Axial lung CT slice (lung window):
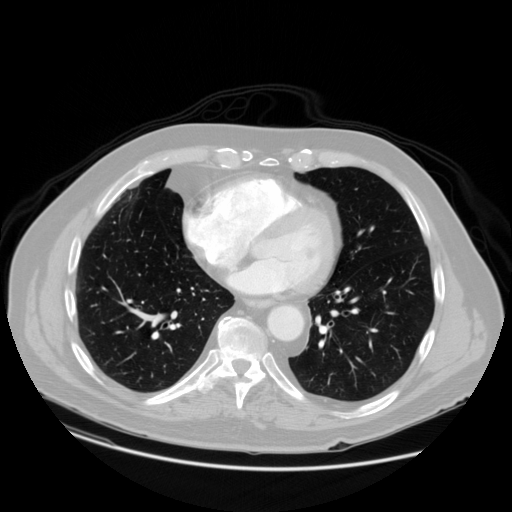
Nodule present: no